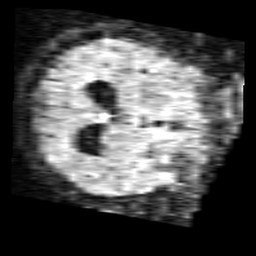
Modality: FLAIR
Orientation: axial
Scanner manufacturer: siemens
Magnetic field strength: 1.5 T
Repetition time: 9 s
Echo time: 0.111 s